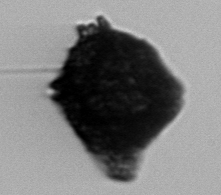
Label: Gonyaulax